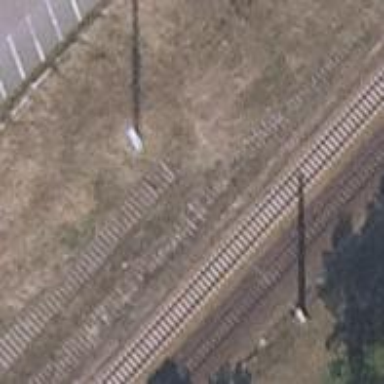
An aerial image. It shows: Disused railway spur line.